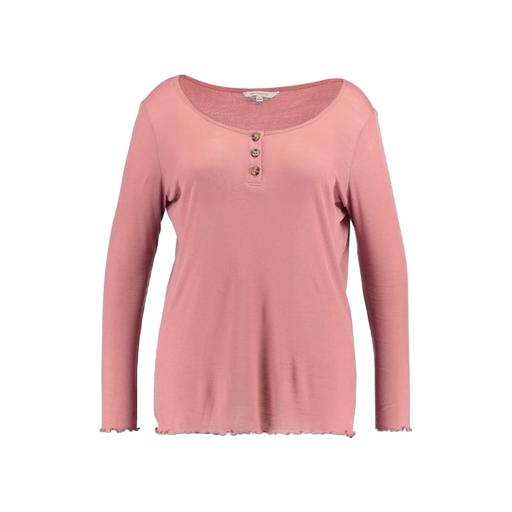
long-sleeve t-shirt only macy, long-sleeve henley tee, pink long sleeved shirt, white background